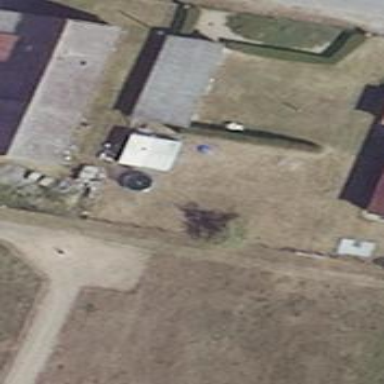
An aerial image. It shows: Simple and straightforward house.